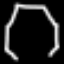
Label: octagon